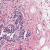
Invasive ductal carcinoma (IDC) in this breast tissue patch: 0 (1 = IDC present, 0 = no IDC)